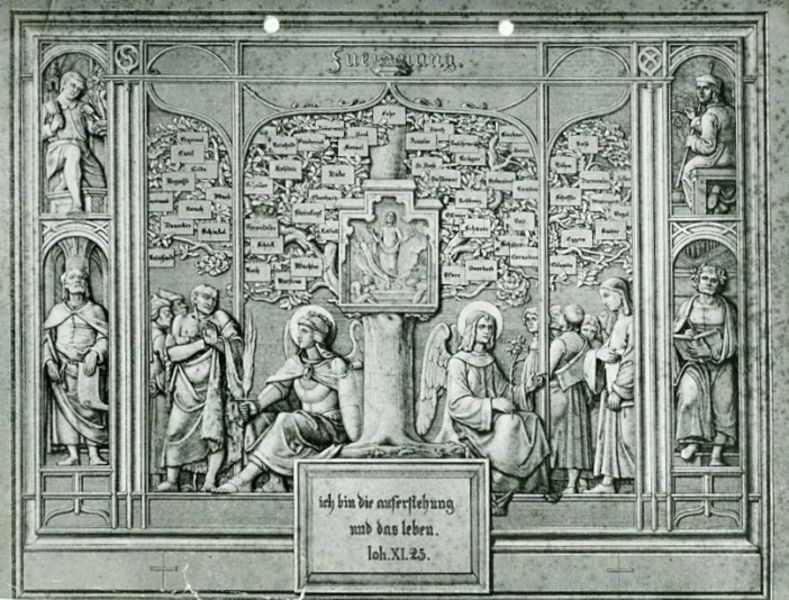
Titel: Zuneigung
Künstler: Ferdinand Olivier
Standort: Karlsruhe
Institution: Staatliche Kunsthalle Karlsruhe
Schlagwörter: baum, blätter, feder, flügel, gott, mann, weiß, frauen, menschen, sitzen, äste, blume, fenster, frau, grau, holz, männer, schwarz, stuhl, säule, säulen, zeichnung, ornament, alt, bart, profile, wand, architektur, bibel, johannes, rahmen, stehen, stein, stamm, mantel, gewänder, personen, kontrast, krone, kinder, engel, relief, schrift, bücher, papiere, stab, grafik, monochrom, figuren, tafel, inschrift, ornamente, deutsch, bauch, platte, foto, vier, schild, buch, kreuz, religion, druck, schwarz-weiß, stich, schilder, text, offenbarung, lilie, gravur, löcher, altar, namen, pergament, heiligenschein, leben, handwerker, werkzeug, nimbus, christus, jesus, schreiben, christlich, mittelalter, segen, heiliger, schriftrolle, heilige, schreiber, jünger, heilig, maria, biblisch, sakral, spruch, christentum, bibelzitat, genesis, auferstehung, tryptichon, wissenschaft, architekten, maßwerk, nischen, retabel, stifter, tafeln, heiligenscheine, jeses, apostel, evangelist, evangelium, schöpfung, evangeliar, psalm, schlägel, doof, vers, nimben, stammbaum, propheten, genealogie, ich, wurzel jesse, lebensbaum, bin, meißel, aufersteheung, 25, johanes, ich bin die auferstehung und das leben, heilige  auferstehung, auferstehubng, namensschilder, loh, suedeingang, bibelvers, verwurzelt